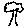
Label: tree